Question: I have deployed my GWT application on a JBoss server, which is located on a virtual machine. If I open Safari/Firefox/Chrome, clear the cache and then navigate to my app: the app fails to load! I just see a blank screen (the title is loaded).
I use SmartGWT and when I just httpfox to examine the traffic, I can see that most resources (images, javascript) is downloaded, but some SmartGWT js files seems to be hanging.

In the screenshot, ISC_core.js and ISC_Foundation.js has not been completely downloaded, and they never are. (It is not always these two files, it can also be different ones, and it changes everytime I retry).
Now, if I reload the browser my app loads perfectly and when I look in httpfox, the files that were not completely downloaded before, is now fetched from the browser cache.
If I clear the browser cache and try again: blank page and same issue.
Does anyone have a clue about what is causing this behaviour and where I should look to fix it?
Note: this only happens when I deploy on my remote virtual machine. If I deploy locally in the same JBoss server setup, I have no problem and cannot reproduce the above issue. Also no problems when I debug in Eclipse and use the Jetty server.
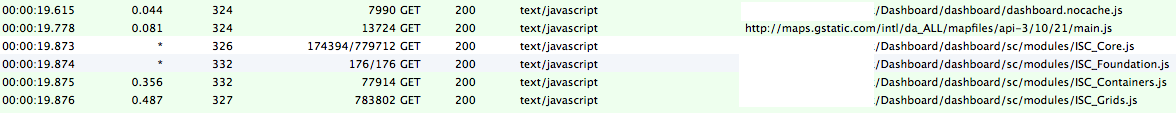
Answer: May be this is an Known <URL> ..Which is posted on Google groups .
As a side note enable gzip on your jboss also..please refer to this <URL> to do that